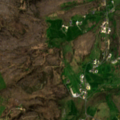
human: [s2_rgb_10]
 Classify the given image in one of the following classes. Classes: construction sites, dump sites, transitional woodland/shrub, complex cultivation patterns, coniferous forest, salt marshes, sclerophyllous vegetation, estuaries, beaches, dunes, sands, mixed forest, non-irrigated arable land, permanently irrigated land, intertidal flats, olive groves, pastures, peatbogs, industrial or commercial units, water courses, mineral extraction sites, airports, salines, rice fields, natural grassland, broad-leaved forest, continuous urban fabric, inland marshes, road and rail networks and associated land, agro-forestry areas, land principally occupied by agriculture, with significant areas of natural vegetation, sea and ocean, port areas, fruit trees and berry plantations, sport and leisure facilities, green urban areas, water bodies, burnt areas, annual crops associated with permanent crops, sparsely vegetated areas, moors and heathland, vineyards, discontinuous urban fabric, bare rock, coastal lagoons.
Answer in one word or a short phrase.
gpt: pastures, moors and heathland